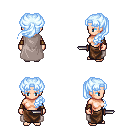
a pixel art fantasy rpg character, female body template, human, light skin, gray cape, robe skirt, white cyan princess hairstyle, cloth bracers, dagger, four views (front, back, left, right), 2x2 character sprite sheet, small pixel art, hard edges, no anti-aliasing